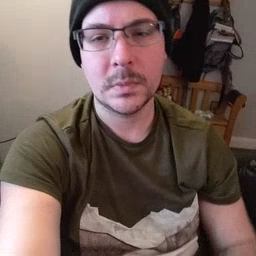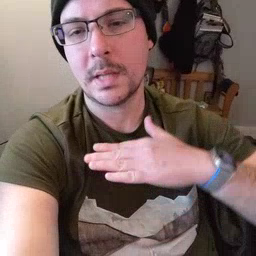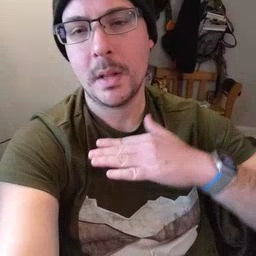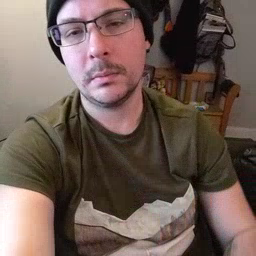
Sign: table